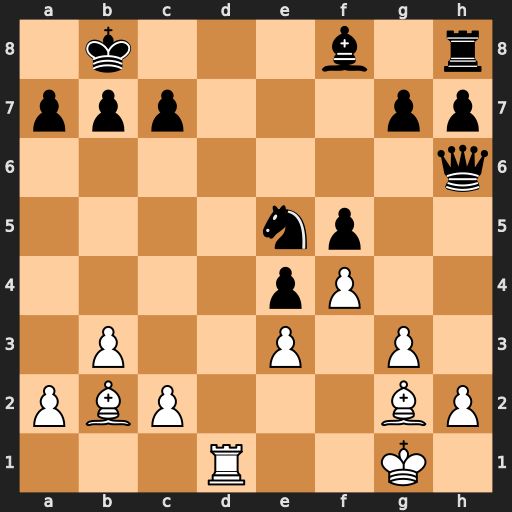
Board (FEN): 1k3b1r/ppp3pp/7q/4np2/4pP2/1P2P1P1/PBP3BP/3R2K1
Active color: w
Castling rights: -
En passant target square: -
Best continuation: Rd8#